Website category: phone
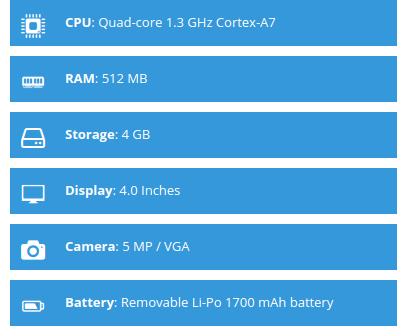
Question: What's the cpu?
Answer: Quad-core 1.3 GHz Cortex-A7

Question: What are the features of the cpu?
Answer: Quad-core 1.3 GHz Cortex-A7

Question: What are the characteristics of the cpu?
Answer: Quad-core 1.3 GHz Cortex-A7

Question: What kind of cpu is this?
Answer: Quad-core 1.3 GHz Cortex-A7

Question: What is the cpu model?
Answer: Quad-core 1.3 GHz Cortex-A7

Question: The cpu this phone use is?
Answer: Quad-core 1.3 GHz Cortex-A7

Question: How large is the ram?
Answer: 512 MB

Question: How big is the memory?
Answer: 512 MB

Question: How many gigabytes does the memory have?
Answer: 512 MB

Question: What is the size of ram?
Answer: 512 MB

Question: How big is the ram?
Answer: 512 MB

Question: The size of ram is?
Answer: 512 MB

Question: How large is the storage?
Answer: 4 GB

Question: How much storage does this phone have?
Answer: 4 GB

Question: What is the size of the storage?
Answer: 4 GB

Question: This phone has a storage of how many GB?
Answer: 4 GB

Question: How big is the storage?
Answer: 4 GB

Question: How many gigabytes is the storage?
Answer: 4 GB

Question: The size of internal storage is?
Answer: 4 GB

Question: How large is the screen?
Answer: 4.0 Inches

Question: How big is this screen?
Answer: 4.0 Inches

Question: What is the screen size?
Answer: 4.0 Inches

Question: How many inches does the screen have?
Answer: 4.0 Inches

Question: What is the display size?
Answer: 4.0 Inches

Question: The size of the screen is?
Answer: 4.0 Inches

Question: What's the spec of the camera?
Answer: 5 MP / VGA

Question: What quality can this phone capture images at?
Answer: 5 MP / VGA

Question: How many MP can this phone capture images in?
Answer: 5 MP / VGA

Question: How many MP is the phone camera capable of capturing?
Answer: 5 MP / VGA

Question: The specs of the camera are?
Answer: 5 MP / VGA

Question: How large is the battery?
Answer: Removable Li-Po 1700 mAh battery

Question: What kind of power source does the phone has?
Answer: Removable Li-Po 1700 mAh battery

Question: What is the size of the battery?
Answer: Removable Li-Po 1700 mAh battery

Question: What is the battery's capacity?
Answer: Removable Li-Po 1700 mAh battery

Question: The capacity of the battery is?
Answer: Removable Li-Po 1700 mAh battery